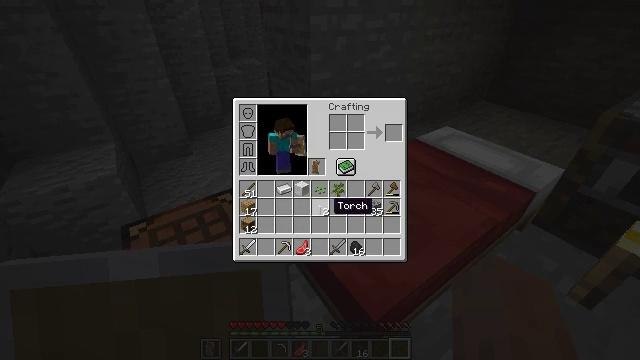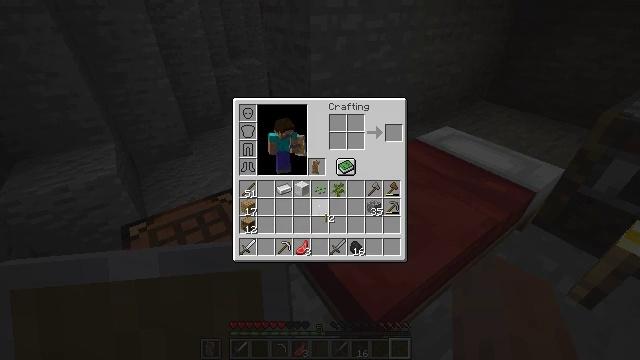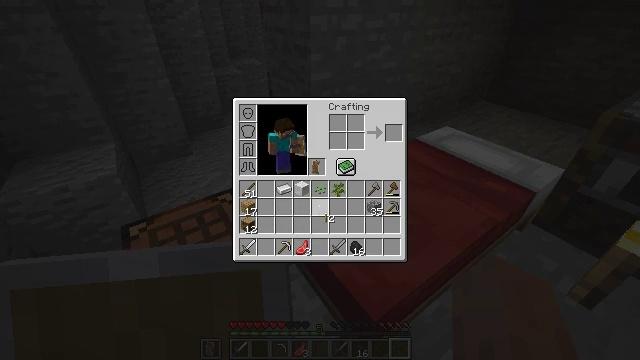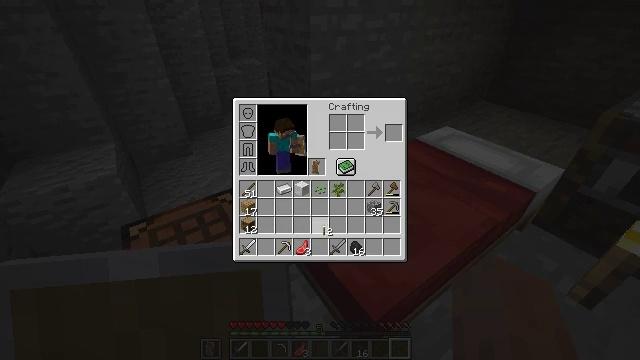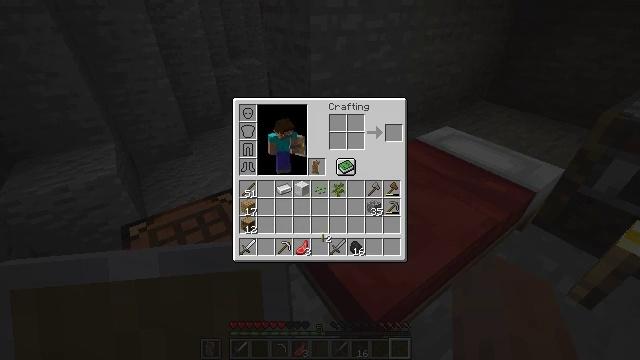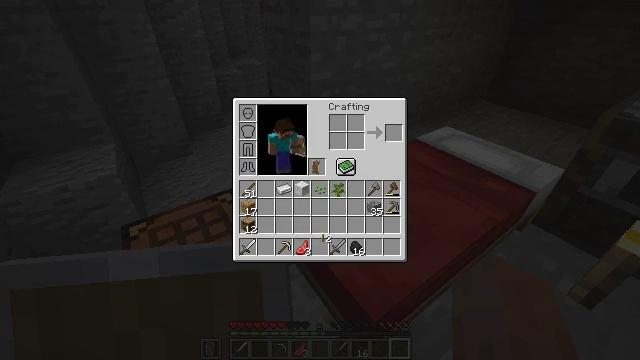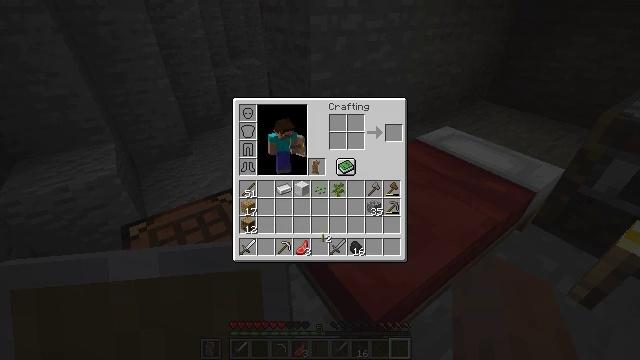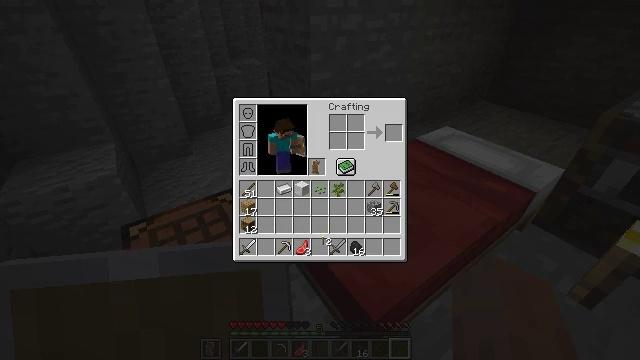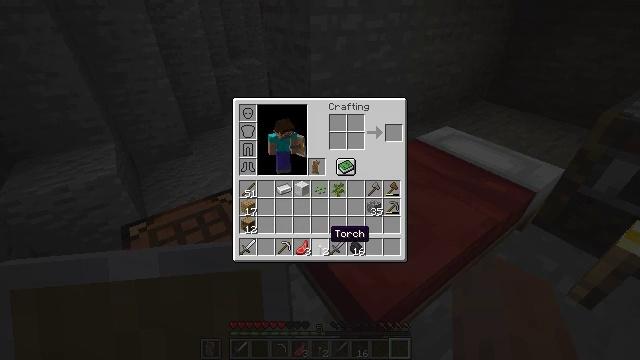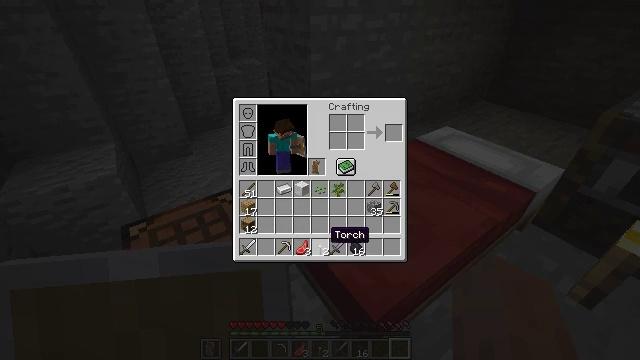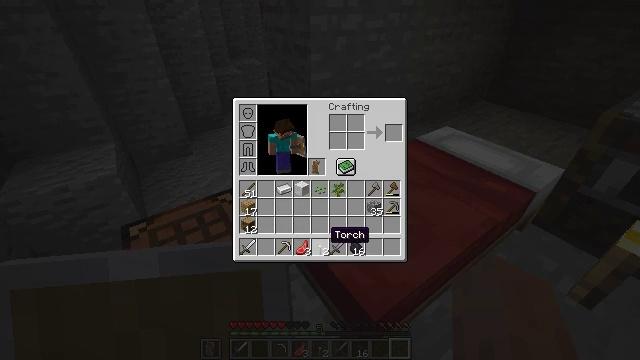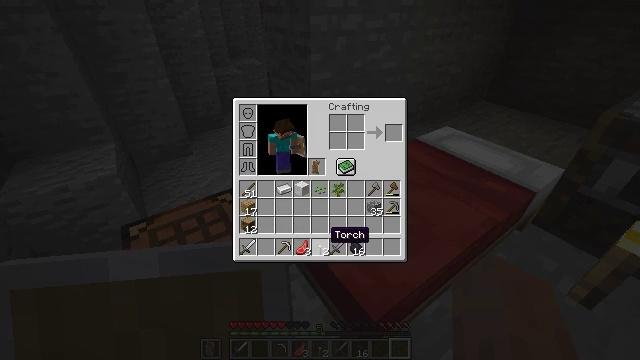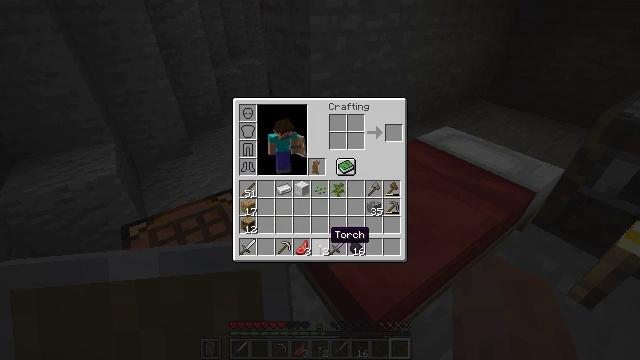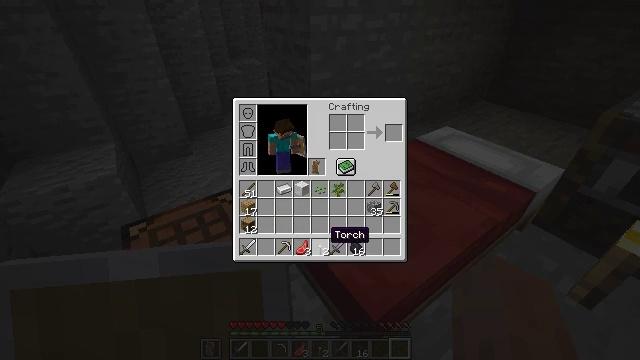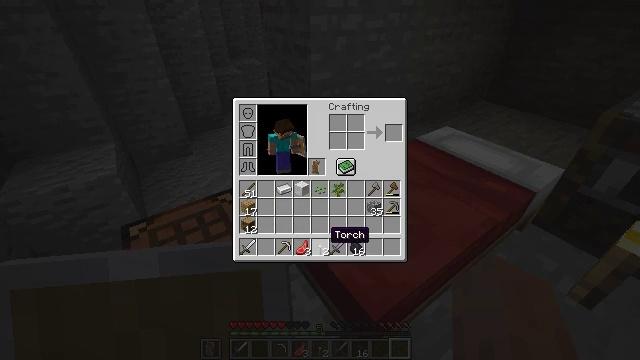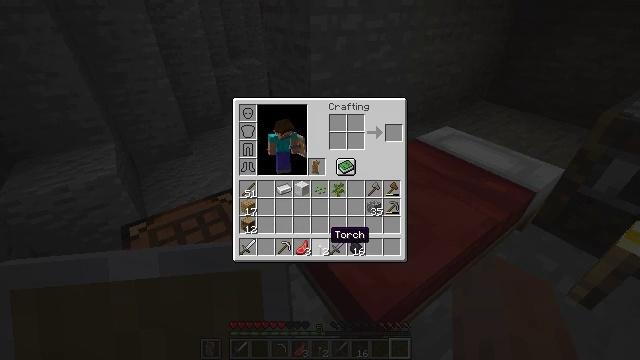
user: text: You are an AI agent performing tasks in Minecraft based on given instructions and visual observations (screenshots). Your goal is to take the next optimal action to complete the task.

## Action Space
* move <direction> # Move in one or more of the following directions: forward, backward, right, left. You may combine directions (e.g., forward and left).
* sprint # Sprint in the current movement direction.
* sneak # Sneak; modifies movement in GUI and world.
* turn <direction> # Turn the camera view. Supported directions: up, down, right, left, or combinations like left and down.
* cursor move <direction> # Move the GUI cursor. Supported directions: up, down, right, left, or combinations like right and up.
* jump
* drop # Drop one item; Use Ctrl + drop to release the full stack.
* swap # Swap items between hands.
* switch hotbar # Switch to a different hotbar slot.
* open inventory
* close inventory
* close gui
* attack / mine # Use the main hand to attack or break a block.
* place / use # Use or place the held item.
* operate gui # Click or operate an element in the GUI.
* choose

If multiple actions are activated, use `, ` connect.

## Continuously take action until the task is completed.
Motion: motion action
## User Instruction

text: Cook porkchop with the furnace.
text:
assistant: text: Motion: operate gui
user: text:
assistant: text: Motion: operate gui
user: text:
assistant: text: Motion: cursor move down, operate gui
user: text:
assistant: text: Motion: cursor move down
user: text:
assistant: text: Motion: no_op
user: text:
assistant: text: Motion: operate gui
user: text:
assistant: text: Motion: operate gui
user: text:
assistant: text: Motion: no_op
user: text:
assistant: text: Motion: no_op
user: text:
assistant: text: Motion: no_op
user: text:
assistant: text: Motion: no_op
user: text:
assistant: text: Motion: no_op
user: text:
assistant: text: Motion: no_op
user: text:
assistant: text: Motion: no_op
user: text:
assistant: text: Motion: no_op
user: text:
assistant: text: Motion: no_op
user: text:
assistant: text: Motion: cursor move right
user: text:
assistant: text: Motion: no_op
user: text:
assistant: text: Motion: operate gui
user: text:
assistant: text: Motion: operate gui
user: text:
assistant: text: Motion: cursor move right and up
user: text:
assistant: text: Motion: cursor move up
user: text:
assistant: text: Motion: no_op
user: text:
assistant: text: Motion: no_op
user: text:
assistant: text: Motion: no_op
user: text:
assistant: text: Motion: cursor move up
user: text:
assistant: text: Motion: no_op
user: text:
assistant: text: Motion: operate gui
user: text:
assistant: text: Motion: operate gui
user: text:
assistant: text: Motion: operate gui